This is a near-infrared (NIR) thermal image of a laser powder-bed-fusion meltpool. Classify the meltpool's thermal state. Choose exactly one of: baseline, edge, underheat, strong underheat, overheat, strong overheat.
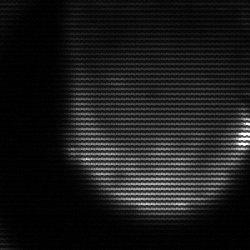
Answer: edge